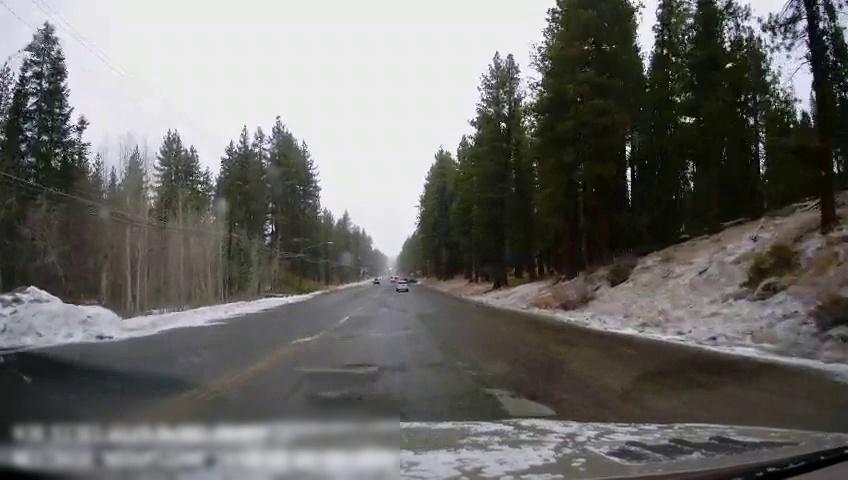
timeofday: Day
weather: Snowy
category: Drivable Space
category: Vehicles | Van
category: Lanes | Current Lane